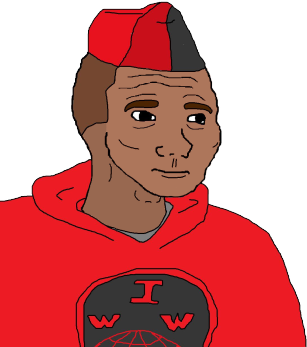
Label: 5_Doomer